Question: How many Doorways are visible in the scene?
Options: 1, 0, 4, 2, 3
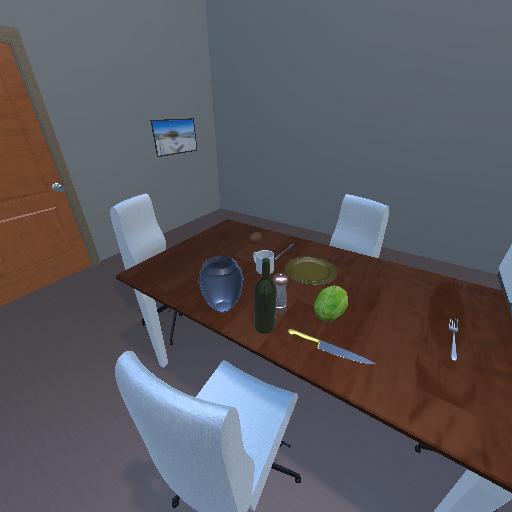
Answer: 1